Field crop: tomato
Growth stage: 2
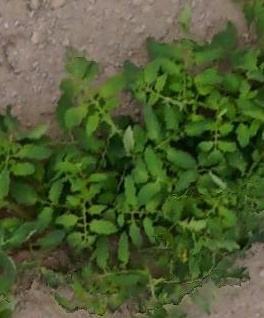
Species: tomato